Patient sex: F
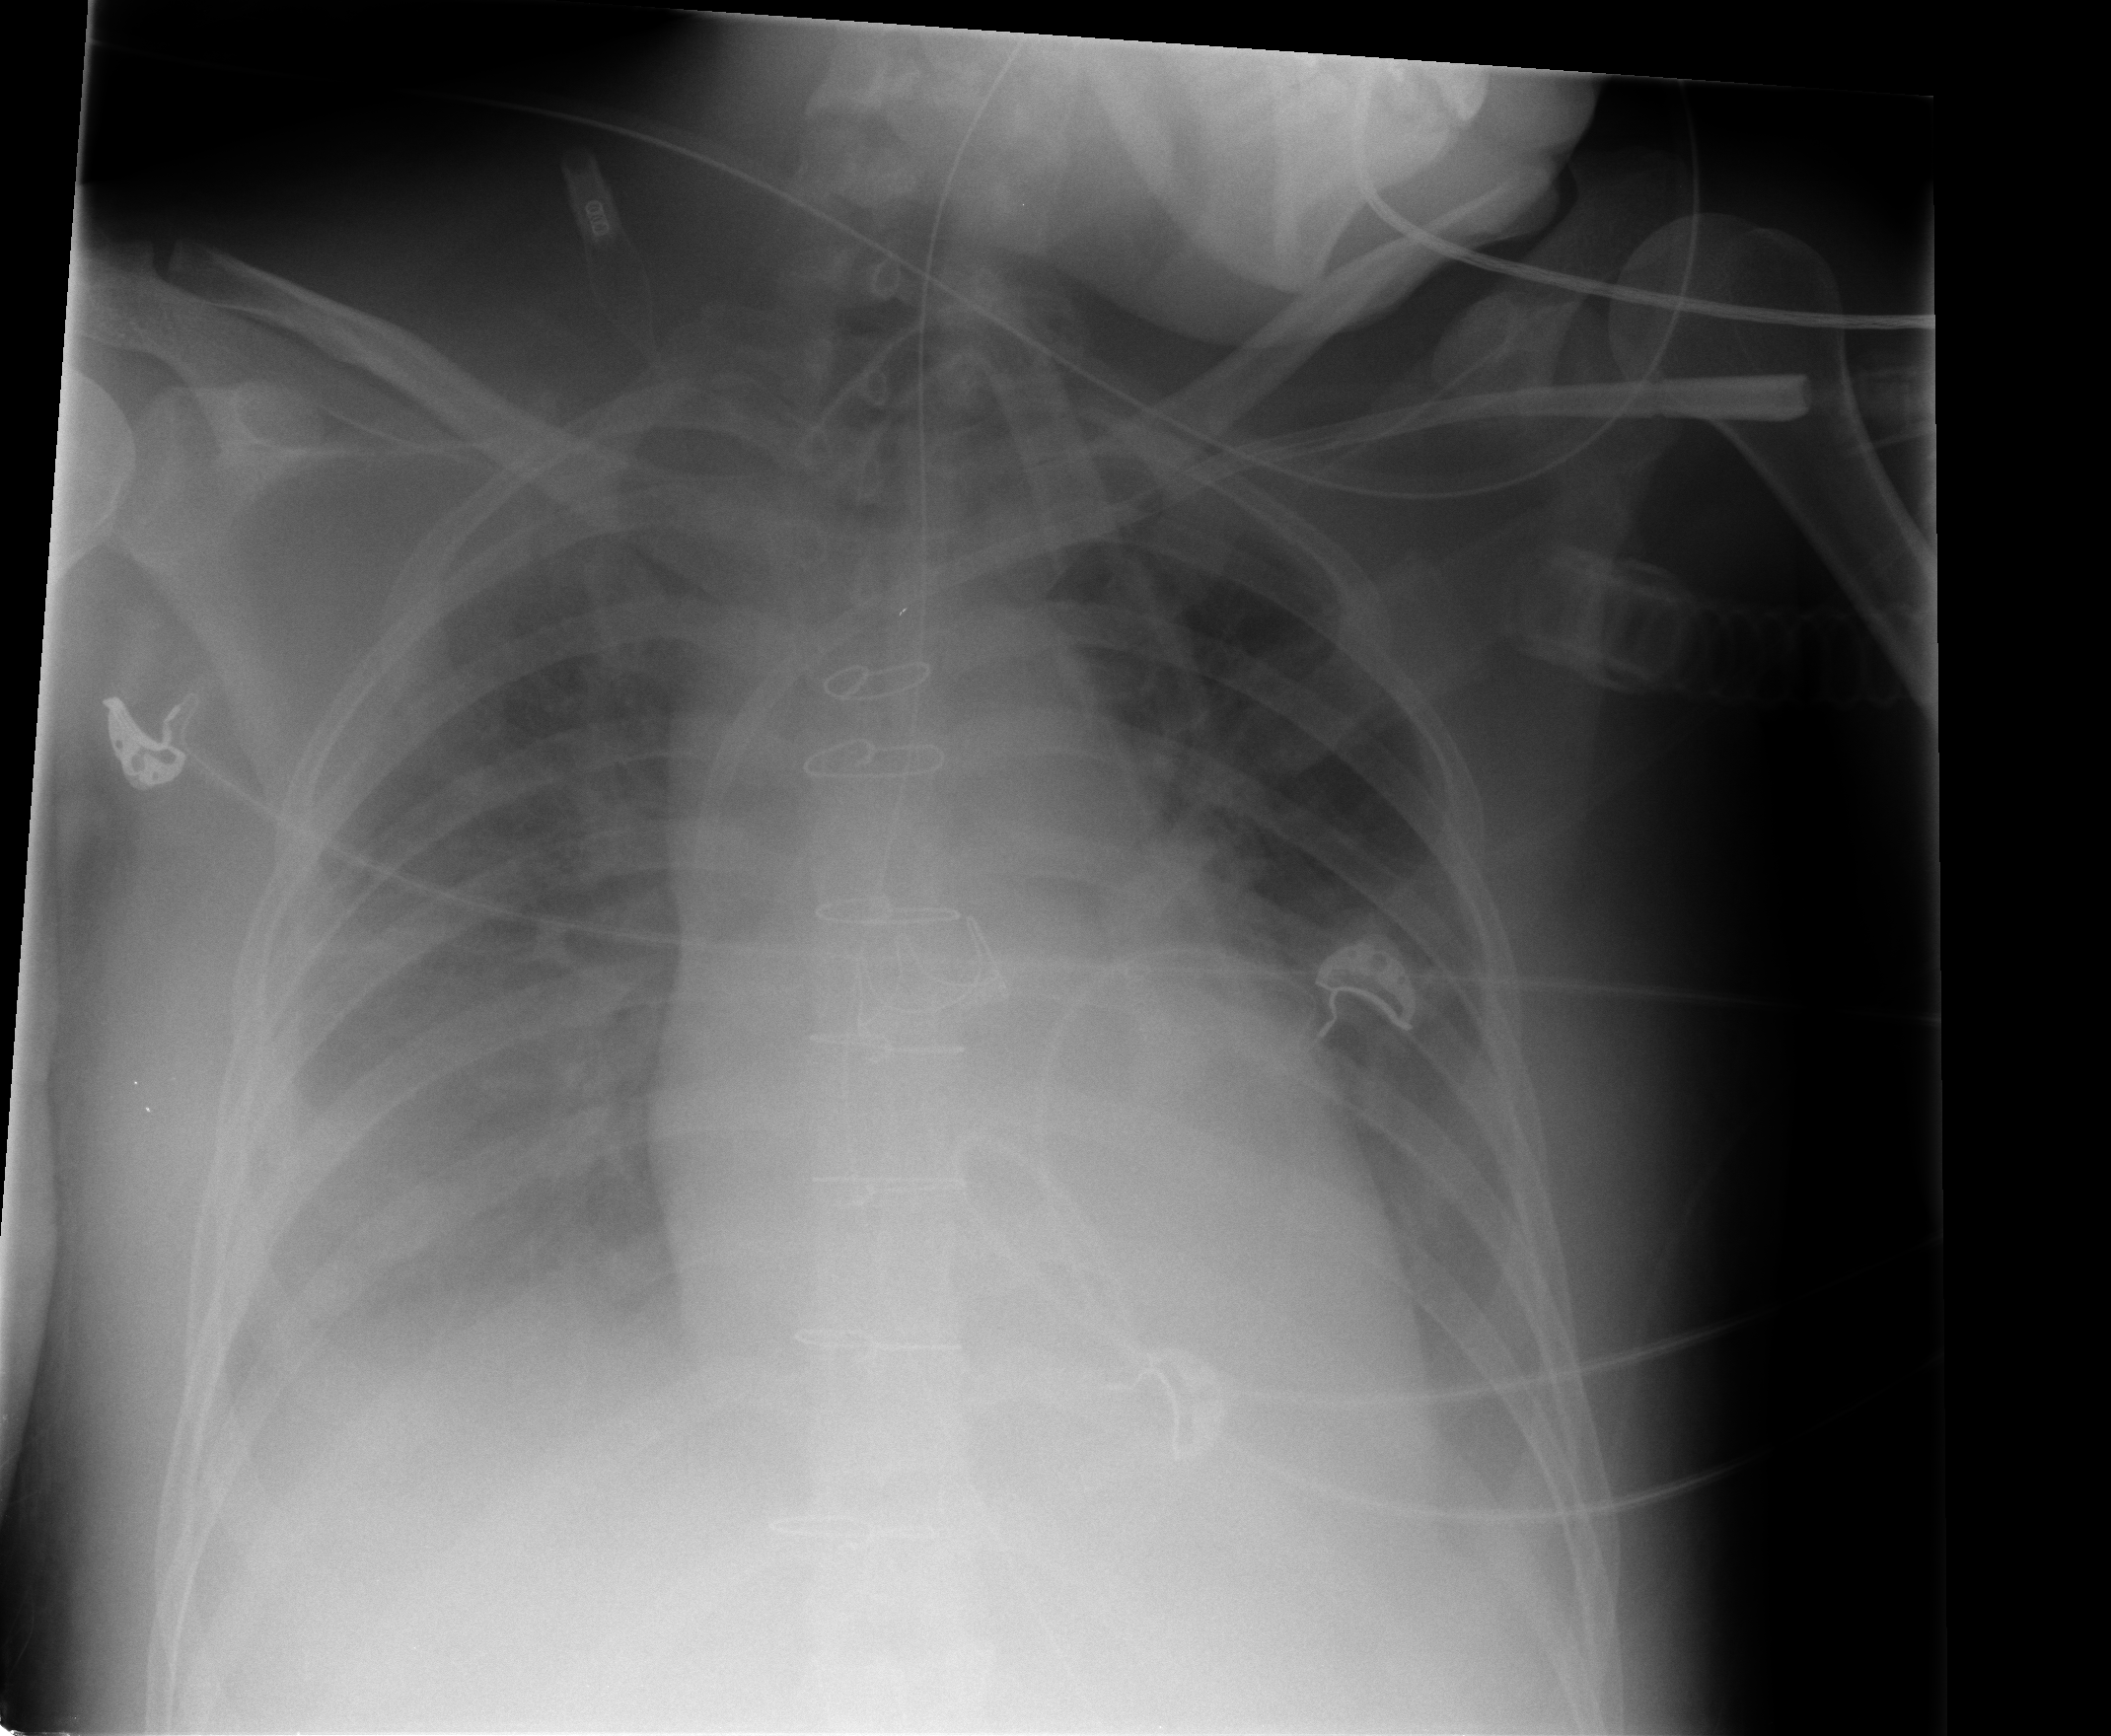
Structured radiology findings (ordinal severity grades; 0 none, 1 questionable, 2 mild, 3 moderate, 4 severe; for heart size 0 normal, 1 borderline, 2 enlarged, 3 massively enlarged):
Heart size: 1
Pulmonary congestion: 0
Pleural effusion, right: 3
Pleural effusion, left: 2
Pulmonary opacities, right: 0
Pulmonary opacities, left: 0
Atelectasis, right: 2
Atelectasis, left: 2